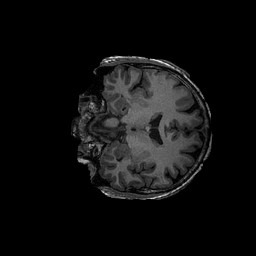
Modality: T1w
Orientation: coronal
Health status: ill
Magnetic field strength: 3 T